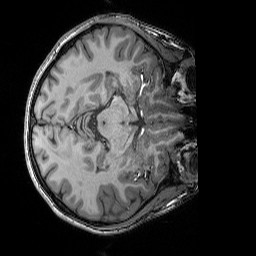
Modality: T1w
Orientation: axial
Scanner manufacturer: siemens
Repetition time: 2.25 s
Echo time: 0.00418 s